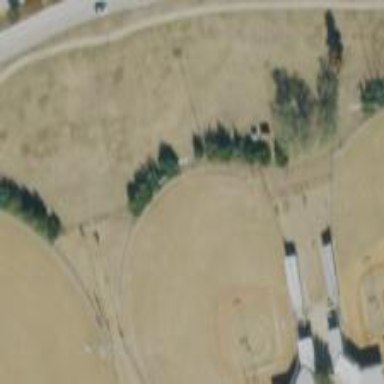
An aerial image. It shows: Baseball pitch for leisure land.